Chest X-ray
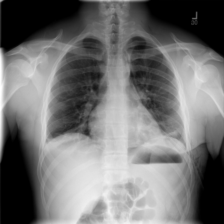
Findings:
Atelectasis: negative
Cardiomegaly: negative
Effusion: negative
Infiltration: negative
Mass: negative
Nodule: negative
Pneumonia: negative
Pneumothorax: negative
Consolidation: negative
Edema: negative
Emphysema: negative
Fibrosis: negative
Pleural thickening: negative
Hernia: negative